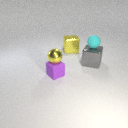
large gray metal cube to the right of large yellow metal cube